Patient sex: M
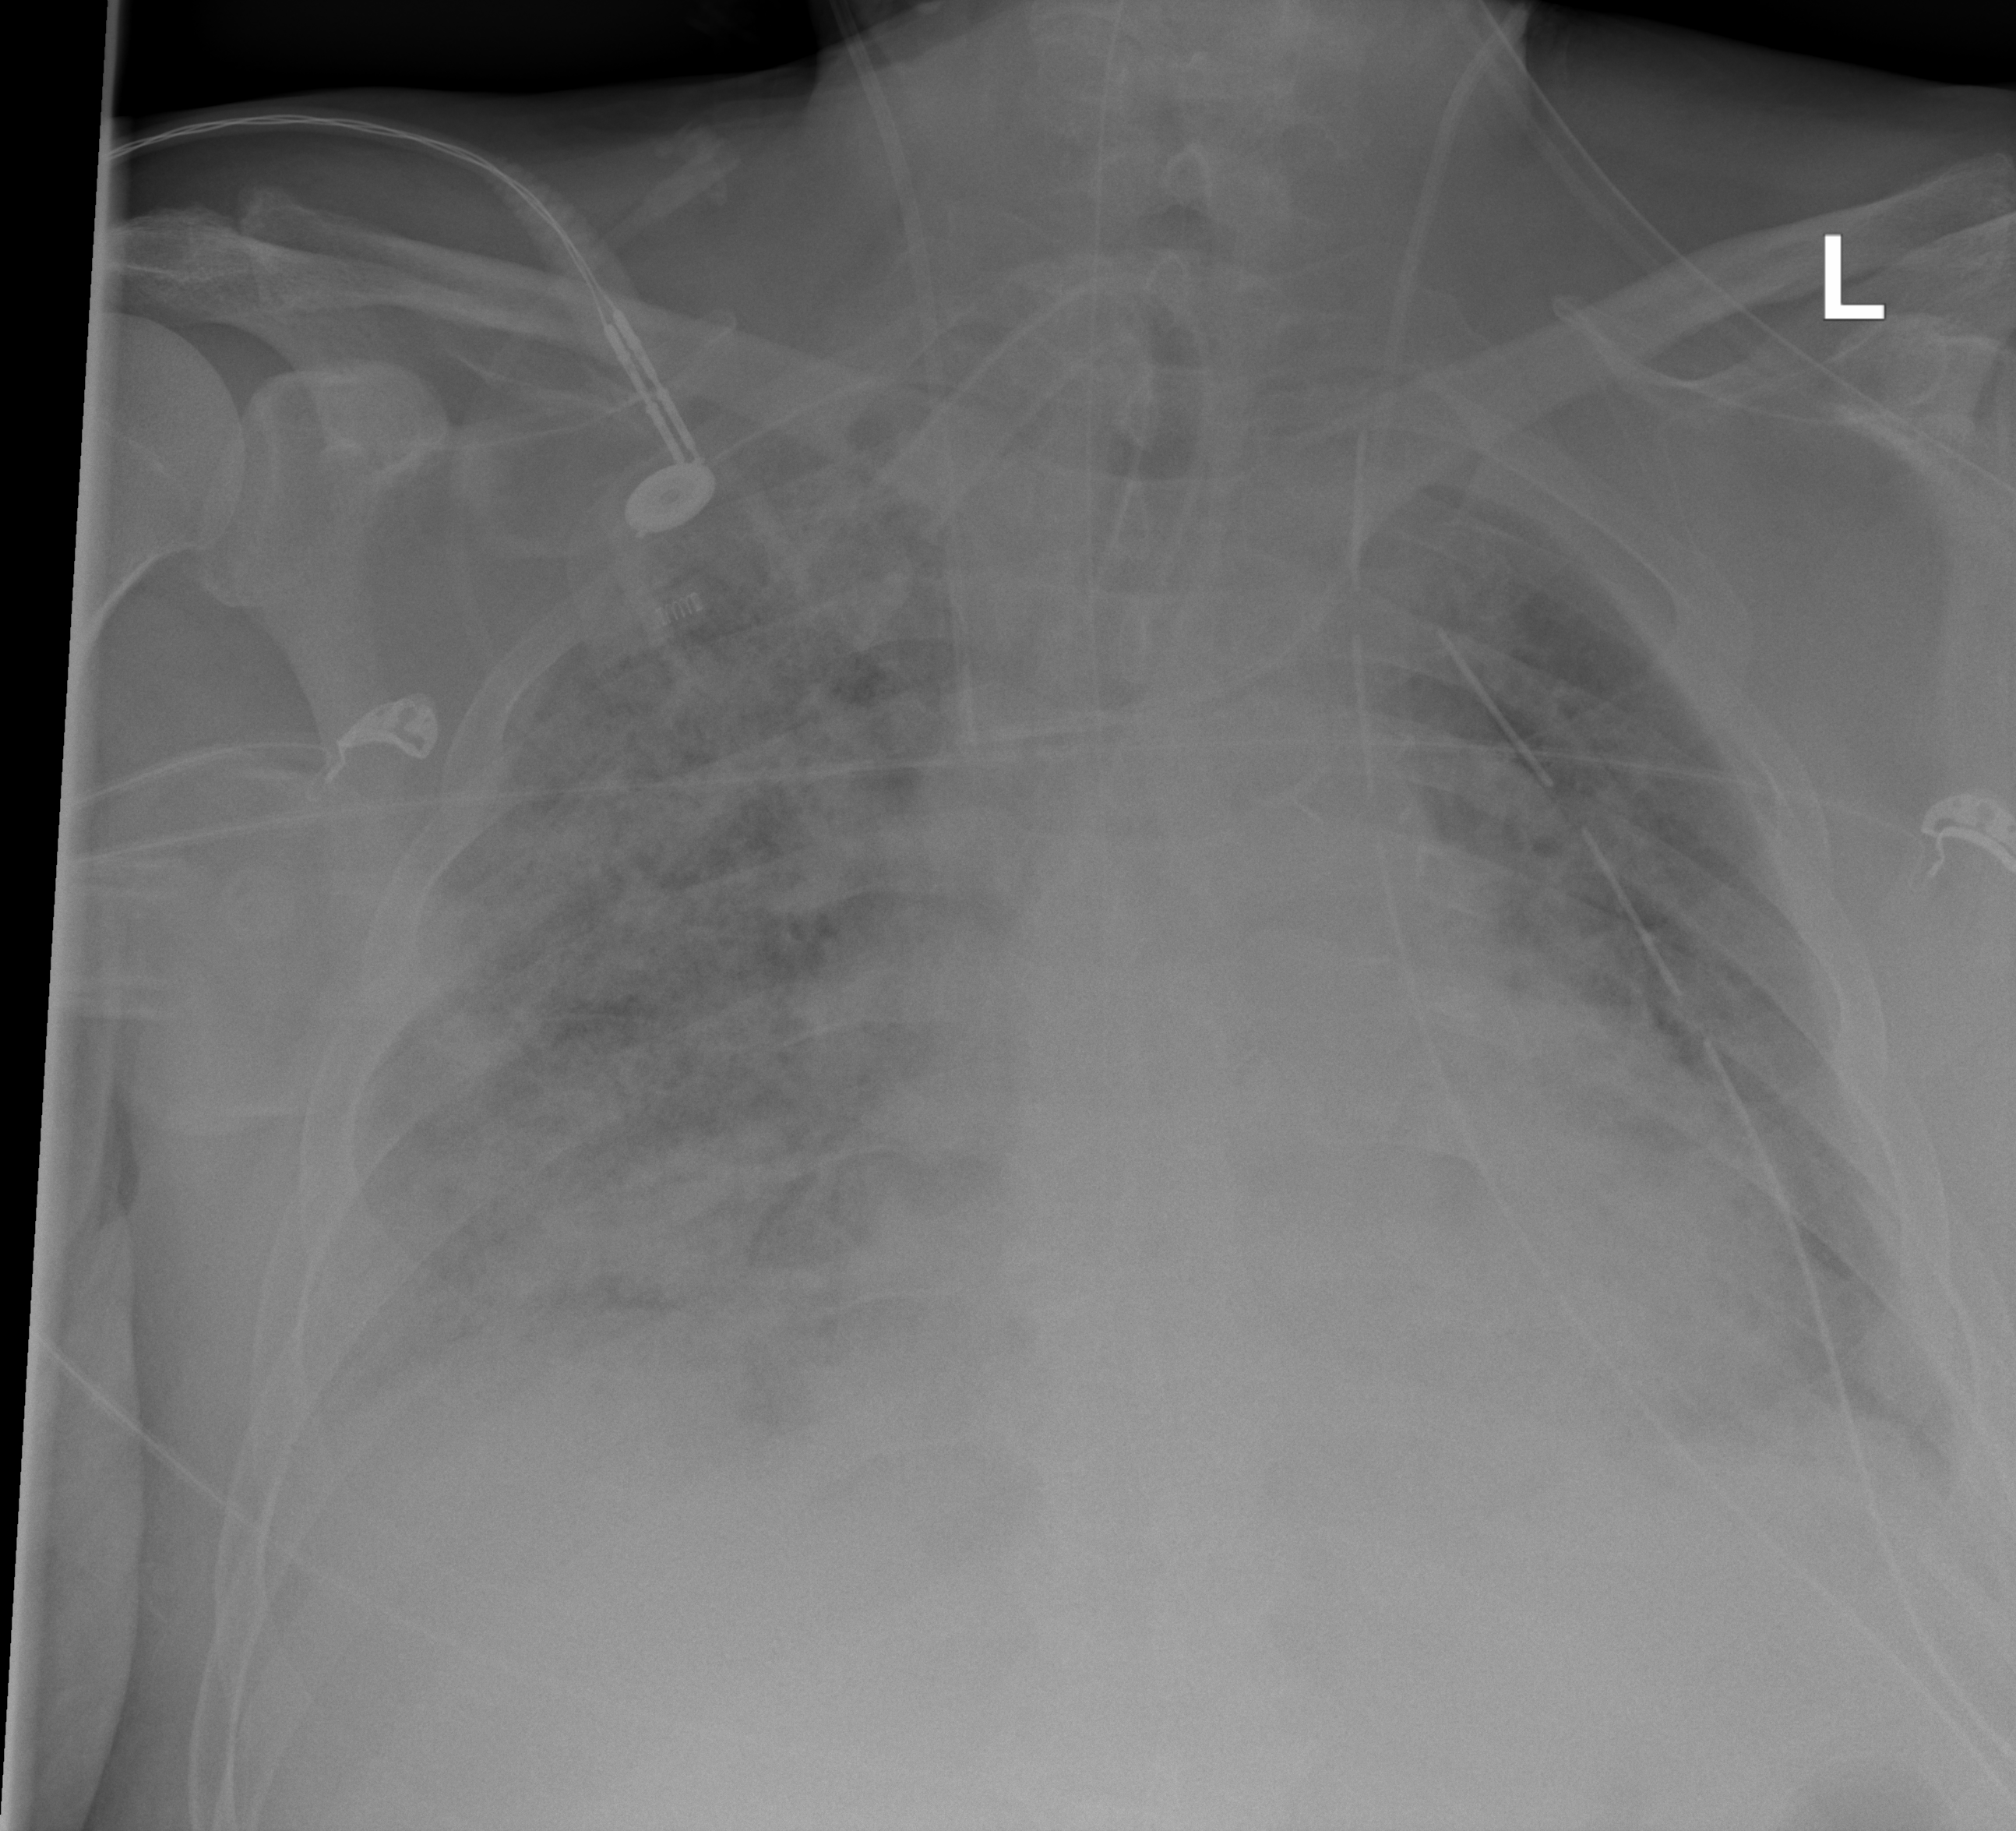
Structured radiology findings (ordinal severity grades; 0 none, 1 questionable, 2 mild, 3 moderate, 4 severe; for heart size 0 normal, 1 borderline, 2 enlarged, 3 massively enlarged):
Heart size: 2
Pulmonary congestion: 3
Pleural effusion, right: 2
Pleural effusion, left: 2
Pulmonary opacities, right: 4
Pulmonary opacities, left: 3
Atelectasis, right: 3
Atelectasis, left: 2